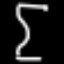
Label: hourglass